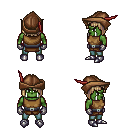
a pixel art fantasy rpg character, male body template, orc, green skin, leather chest armor, teal pants, white blonde pageboy hairstyle, leather cap, metal gloves, metal boots, four views (front, back, left, right), 2x2 character sprite sheet, small pixel art, hard edges, no anti-aliasing